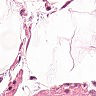
Metastatic tissue present: no